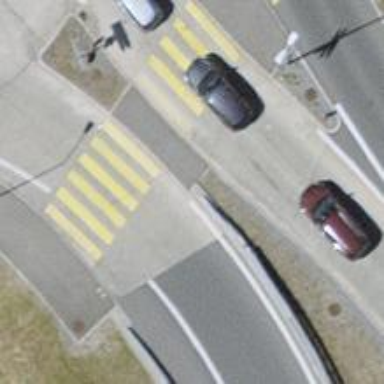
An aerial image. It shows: Kerb serving as barrier.